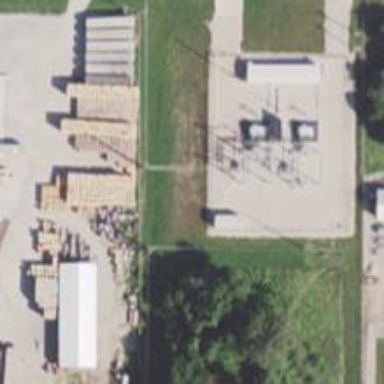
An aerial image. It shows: Industrial power substation.